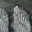
Label: 1